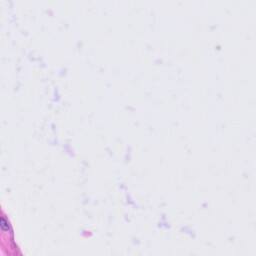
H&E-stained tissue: Tonsil